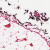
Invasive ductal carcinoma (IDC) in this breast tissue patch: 0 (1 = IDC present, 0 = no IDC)